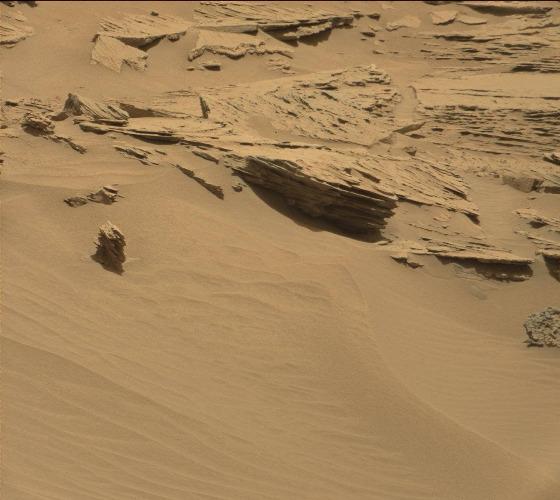
Terrain classes present: Bedrock, Gravel / Sand / Soil, Rock, Shadow